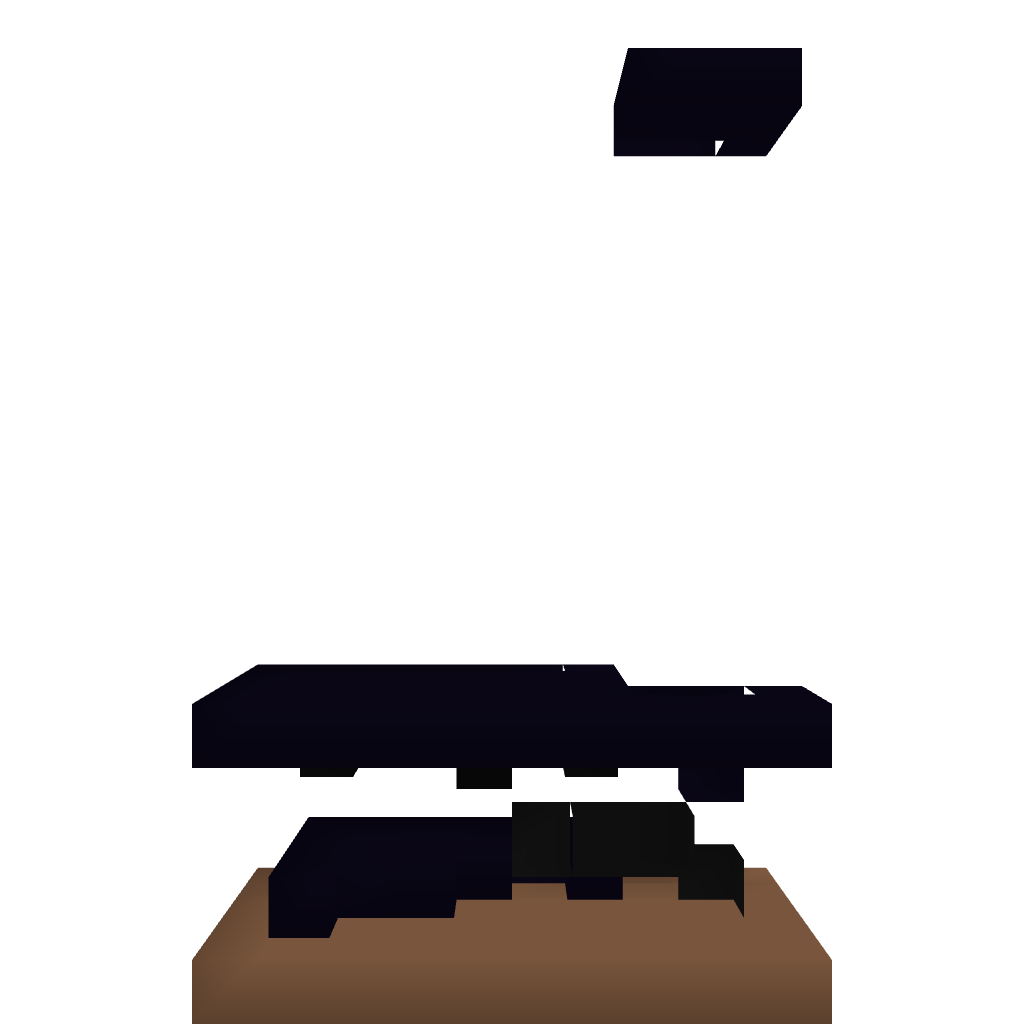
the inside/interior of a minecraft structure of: Compact redstone cannon (Obsidian)